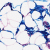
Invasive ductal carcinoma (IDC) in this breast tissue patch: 0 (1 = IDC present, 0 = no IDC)